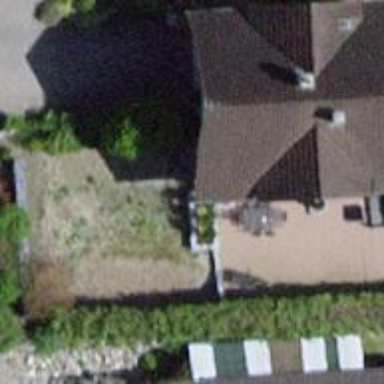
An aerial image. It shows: Detached building.